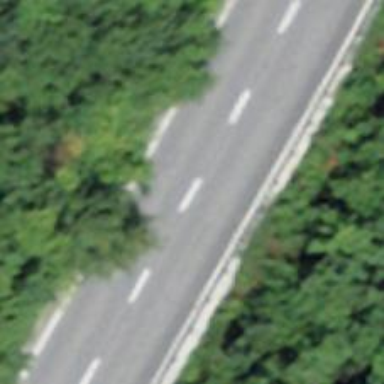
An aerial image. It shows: Asphalt road classified as primary highway.